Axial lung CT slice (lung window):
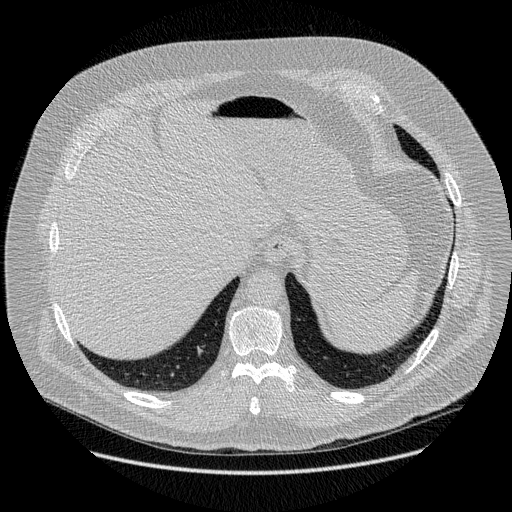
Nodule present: no